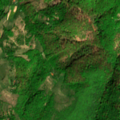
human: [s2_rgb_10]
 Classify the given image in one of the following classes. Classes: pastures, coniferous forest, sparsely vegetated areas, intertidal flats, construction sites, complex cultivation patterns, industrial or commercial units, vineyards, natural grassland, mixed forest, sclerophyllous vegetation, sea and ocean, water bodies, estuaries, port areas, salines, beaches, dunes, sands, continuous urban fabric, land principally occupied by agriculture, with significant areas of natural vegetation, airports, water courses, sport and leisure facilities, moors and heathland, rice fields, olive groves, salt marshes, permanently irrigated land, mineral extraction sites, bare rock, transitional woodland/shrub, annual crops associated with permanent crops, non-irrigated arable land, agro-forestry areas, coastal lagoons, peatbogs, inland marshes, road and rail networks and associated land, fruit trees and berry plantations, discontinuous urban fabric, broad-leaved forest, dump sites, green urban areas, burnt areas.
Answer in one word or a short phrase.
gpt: land principally occupied by agriculture, with significant areas of natural vegetation, broad-leaved forest, transitional woodland/shrub